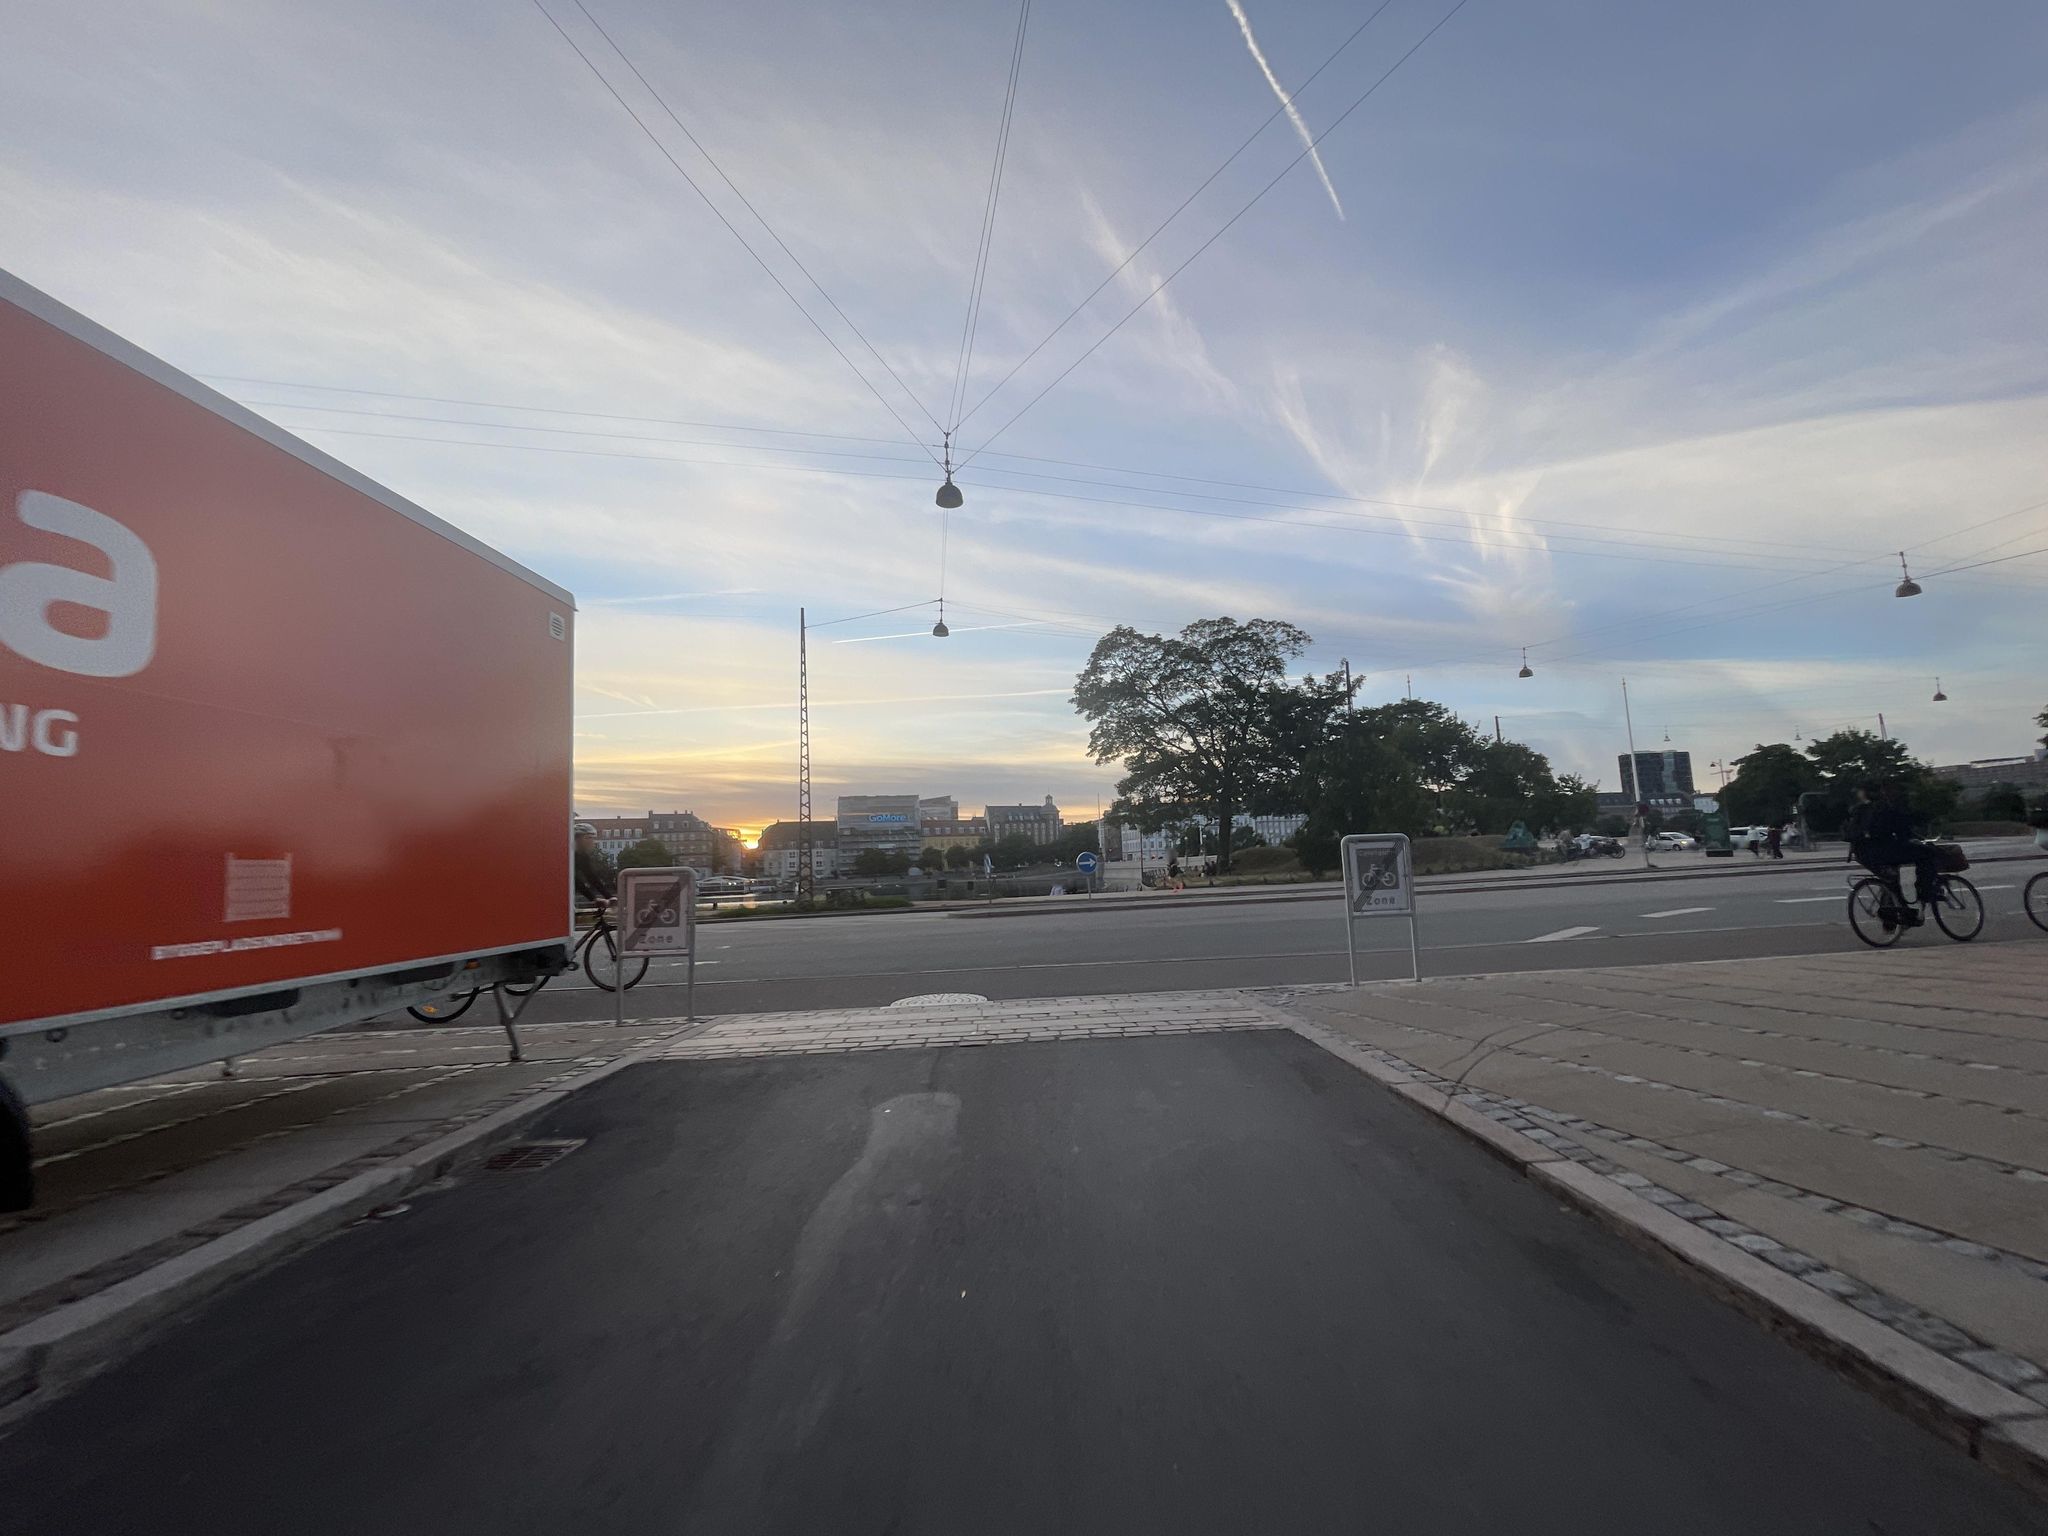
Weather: clear
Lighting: dusk/dawn
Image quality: good
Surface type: driving surface
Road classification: path, steps, footway
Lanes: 2
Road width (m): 4
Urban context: urban centre
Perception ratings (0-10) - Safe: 3.99, Lively: 6.2, Beautiful: 2.56, Boring: 8.25, Depressing: 6.54, Wealthy: 4.66